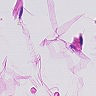
Metastatic tissue present: no